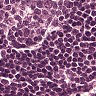
Metastatic tissue present: no